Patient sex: M
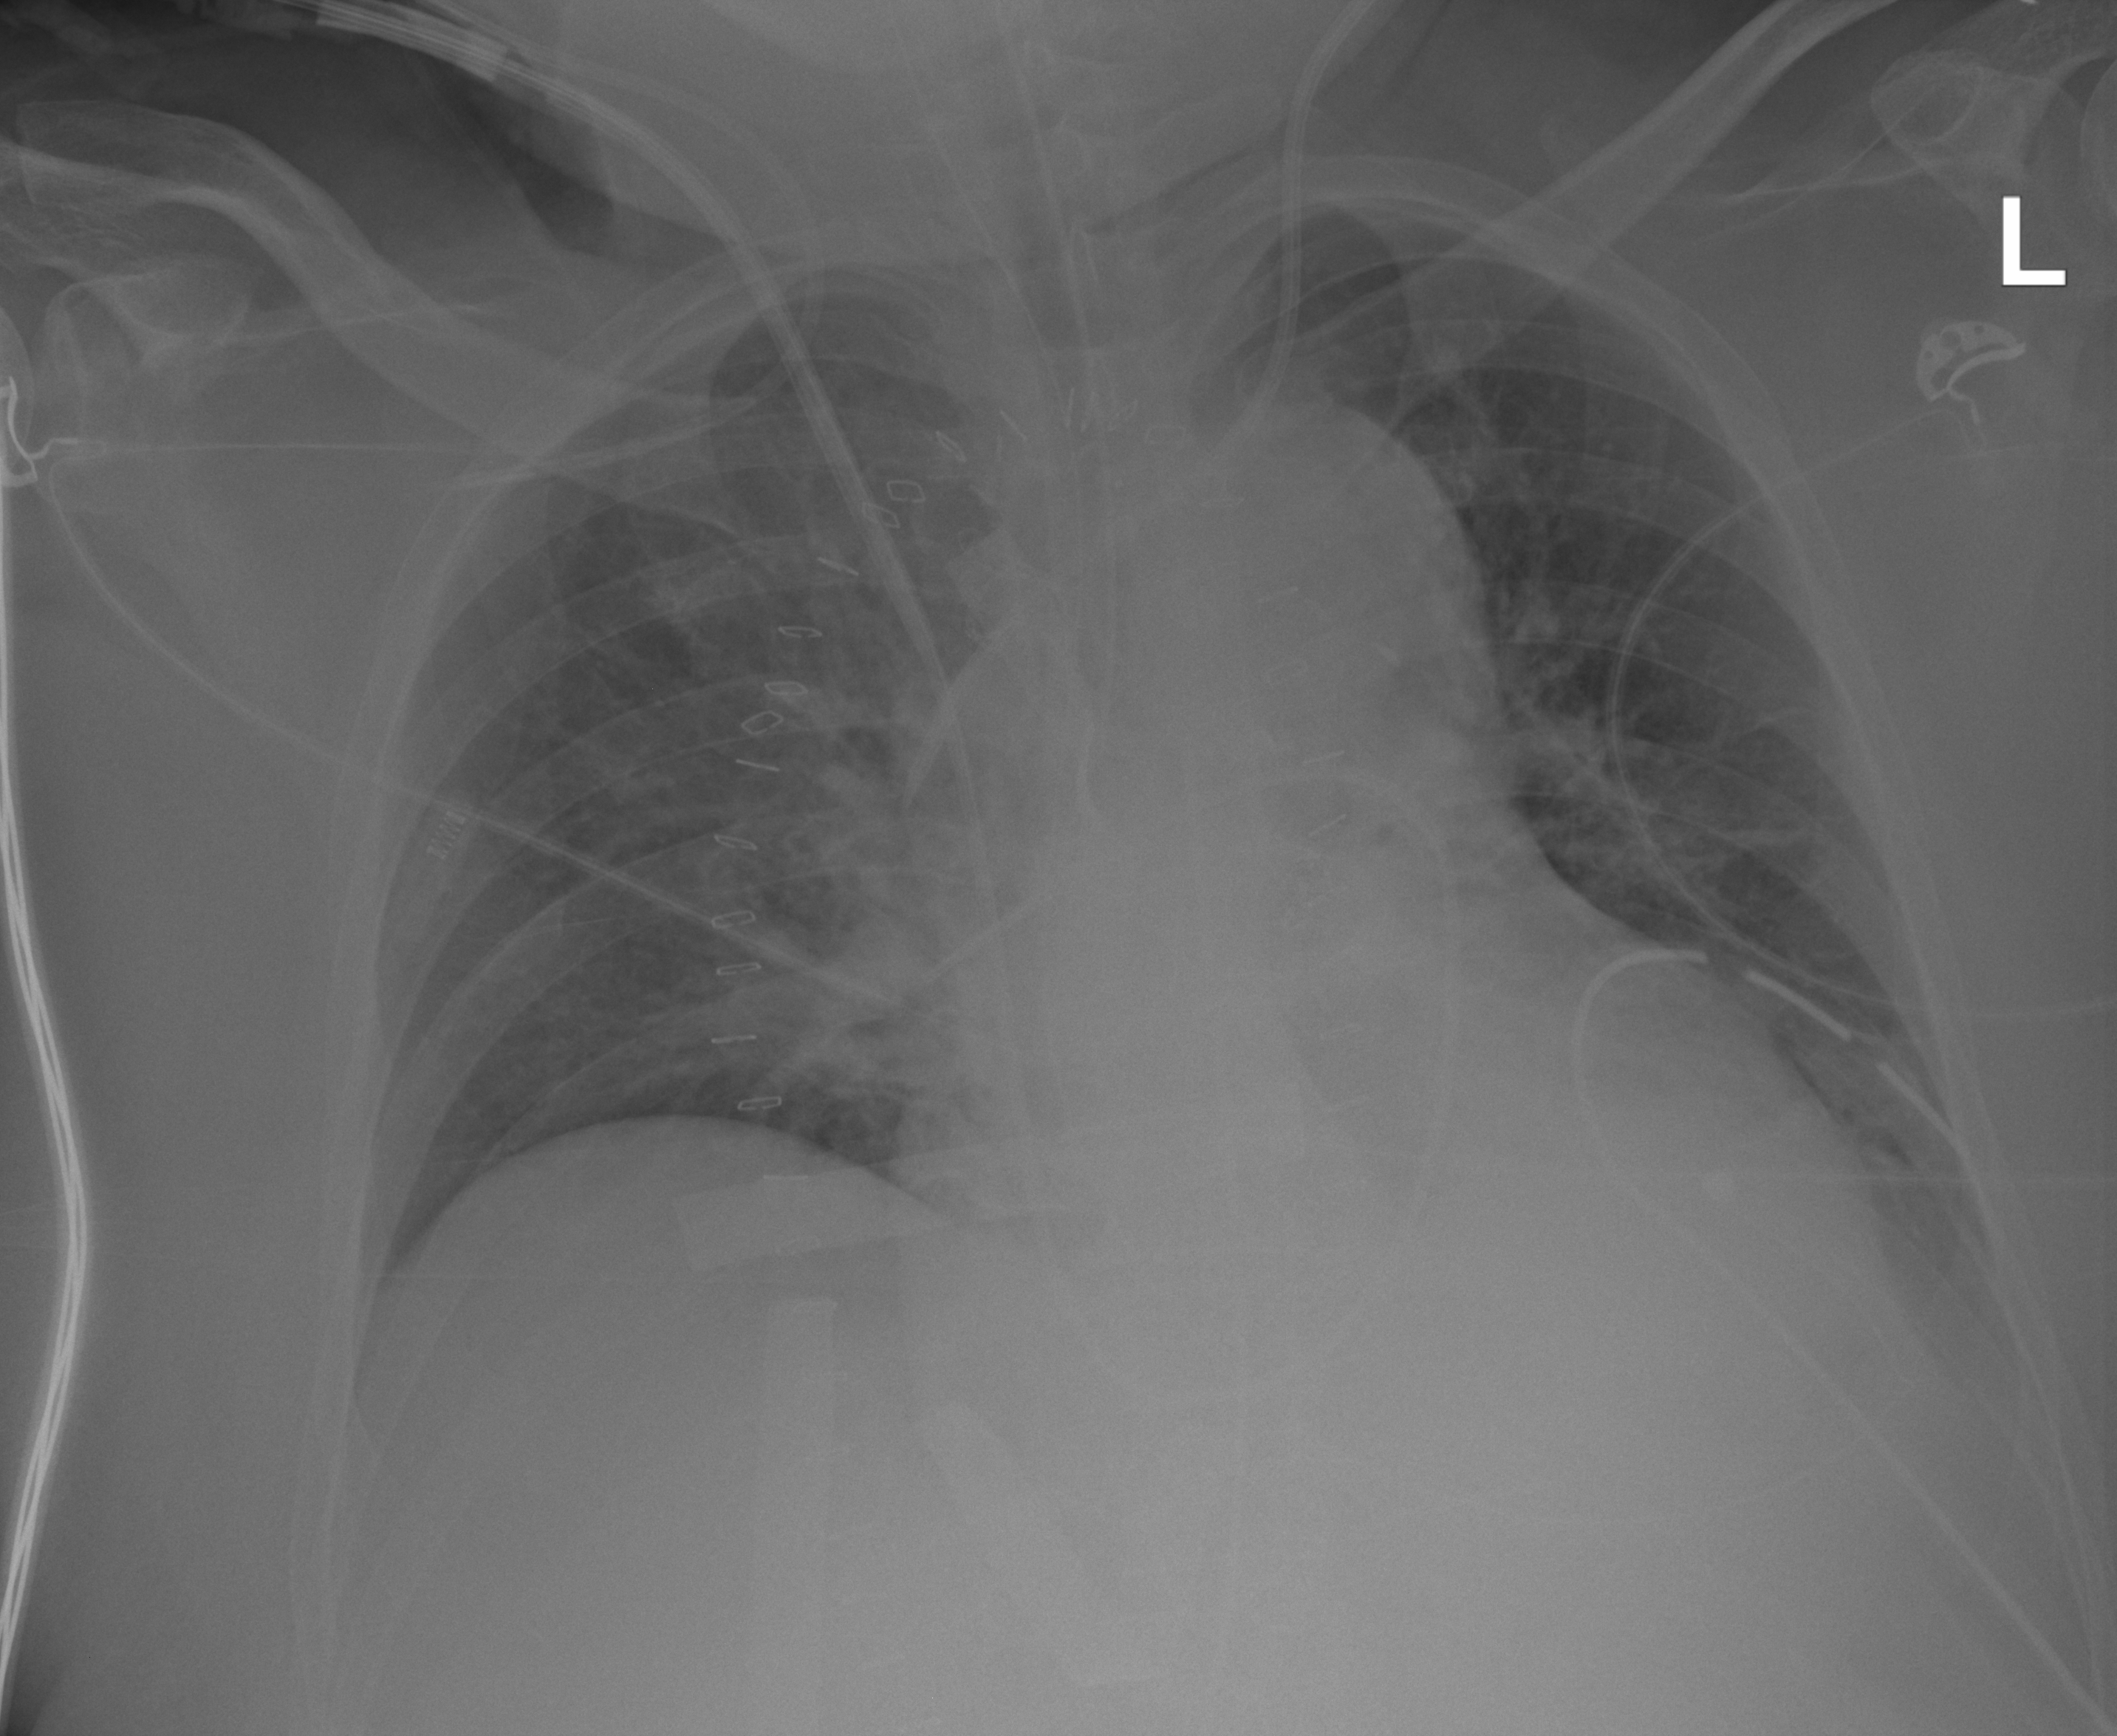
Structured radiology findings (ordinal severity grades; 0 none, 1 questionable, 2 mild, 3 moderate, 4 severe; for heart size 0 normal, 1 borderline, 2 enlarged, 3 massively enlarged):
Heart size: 1
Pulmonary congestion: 2
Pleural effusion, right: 0
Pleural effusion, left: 2
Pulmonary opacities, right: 1
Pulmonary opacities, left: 0
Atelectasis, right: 2
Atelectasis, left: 2